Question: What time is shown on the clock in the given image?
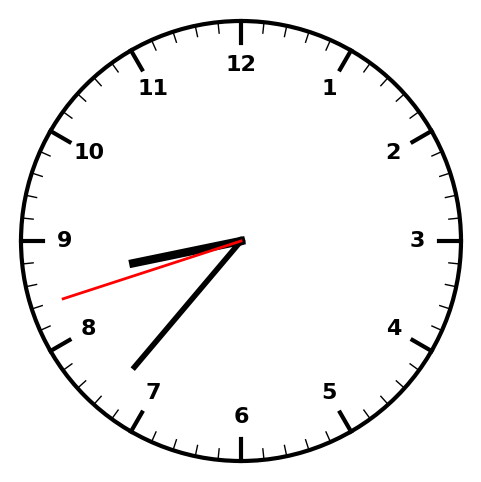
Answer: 08:36:42